Question:
I will have an oval in the plane.The x and y co-ordinates of the center of oval and radius of the oval is known.Using a particle to move around the plane,have to verify whether the oval is circled(by moving the particle through all the sides of the oval).
How can I verify whether the oval is circled by the particle?
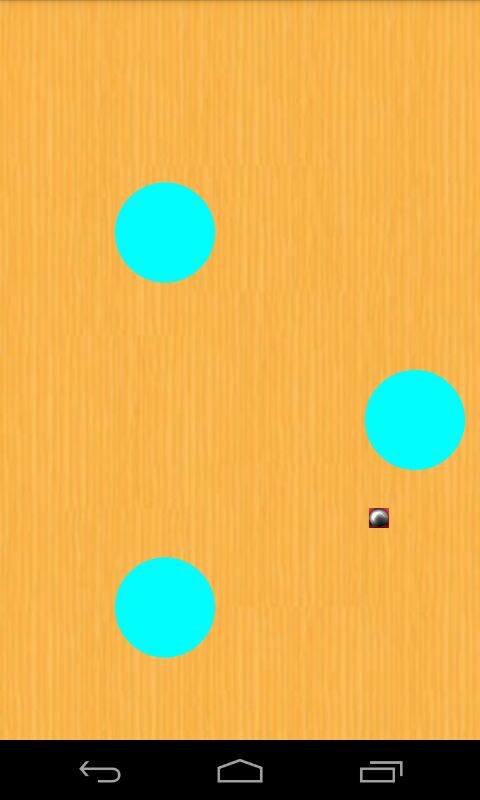
Answer: Consider centre of oval is (0, 0deg) in polar coordinates.
I am assuming your particle doesn't go inside the boundary of oval(from your words side of oval).
Minimize min and max with start position(atan(yParticle-yOvalCentre, xParticle-xOvalCentre)) of particles. Everytime particles goes towards min update min angle and similar for max. Once max - min > 360, you have completed the circle.